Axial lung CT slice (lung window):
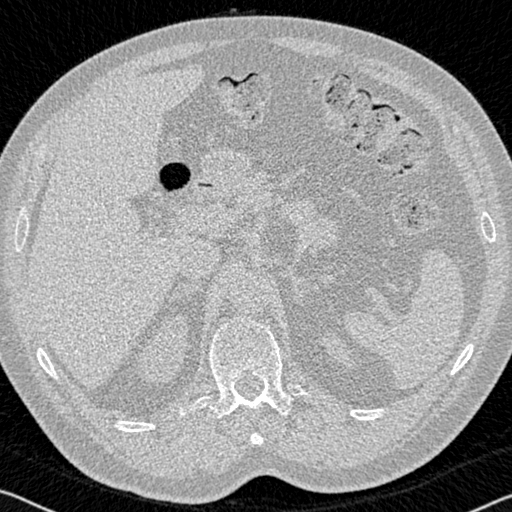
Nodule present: no